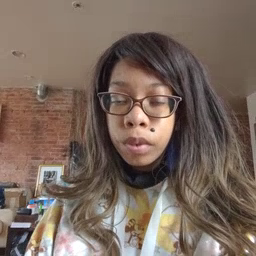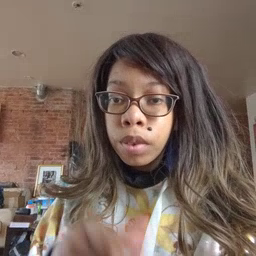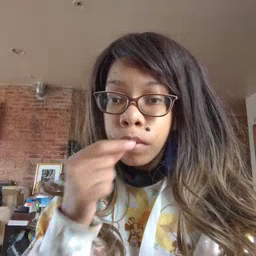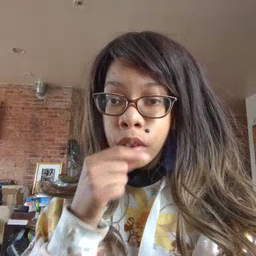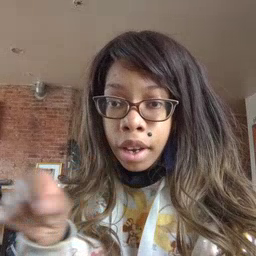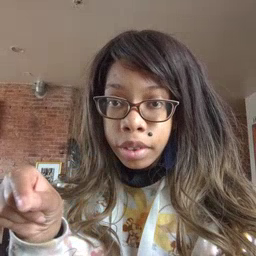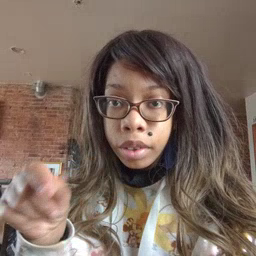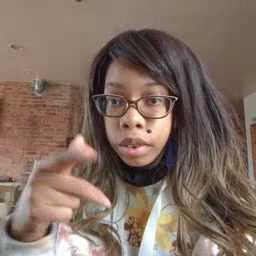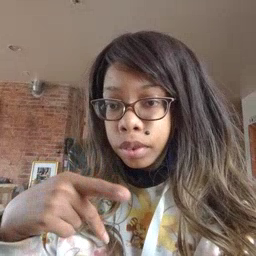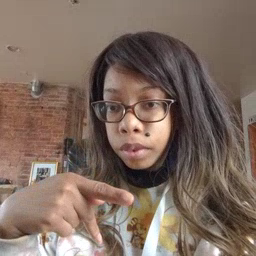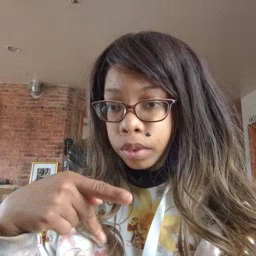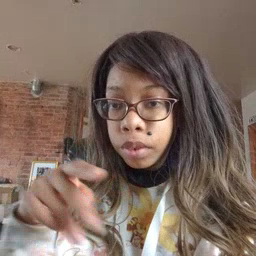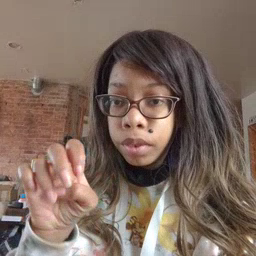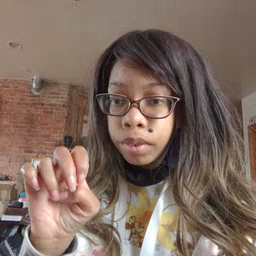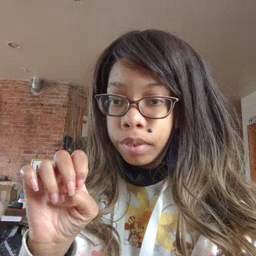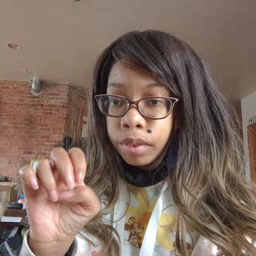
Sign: pencil